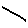
Label: line